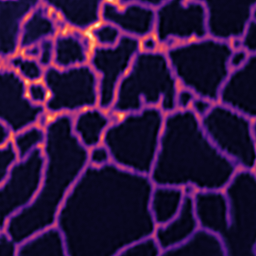
Label: Super-resolution ER image